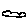
Label: cloud